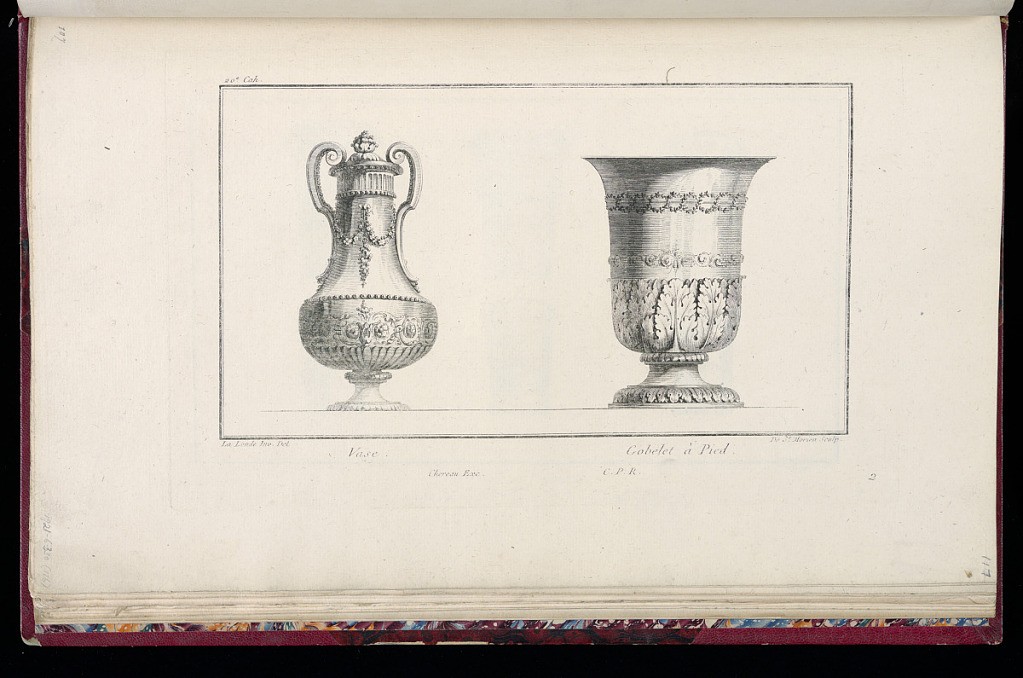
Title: Vase. Gobelet à Pied.
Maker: Richard de Lalonde, French, active 1780–96
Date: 1775-1788
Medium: Etching on off-white laid paper
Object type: Print
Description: Designs for a metal vase and a goblet. The vase on the left is lidded with a finial and has two c-curve handles. The vase features fluting, bead course, garland, scrolling acanthus leaf, and gadrooning ornamentation. The goblet on the right has guilloche of branches, scrolling arabesque, acanthus leaf, and gadrooning ornamentation. It has a tapered foot at its base. The plate is signed and numbered.